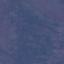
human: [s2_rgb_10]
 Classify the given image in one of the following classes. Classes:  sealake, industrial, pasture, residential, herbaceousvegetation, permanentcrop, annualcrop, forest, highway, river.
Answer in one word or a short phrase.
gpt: HerbaceousVegetation